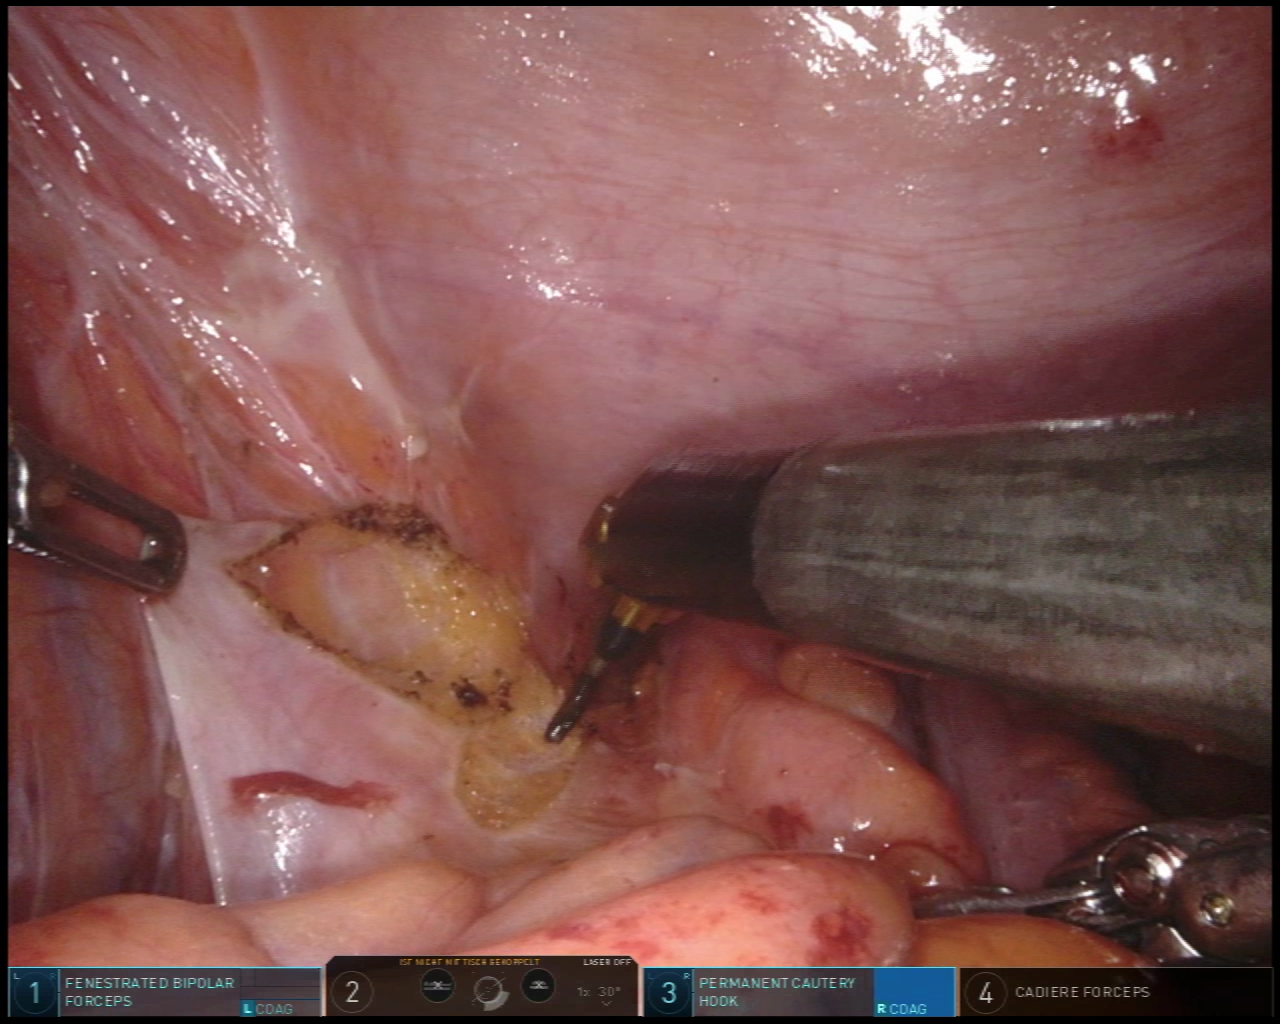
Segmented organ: abdominal_wall
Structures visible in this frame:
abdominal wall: yes
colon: yes
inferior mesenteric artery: no
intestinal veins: no
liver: no
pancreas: no
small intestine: no
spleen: no
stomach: no
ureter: no
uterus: no
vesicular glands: no